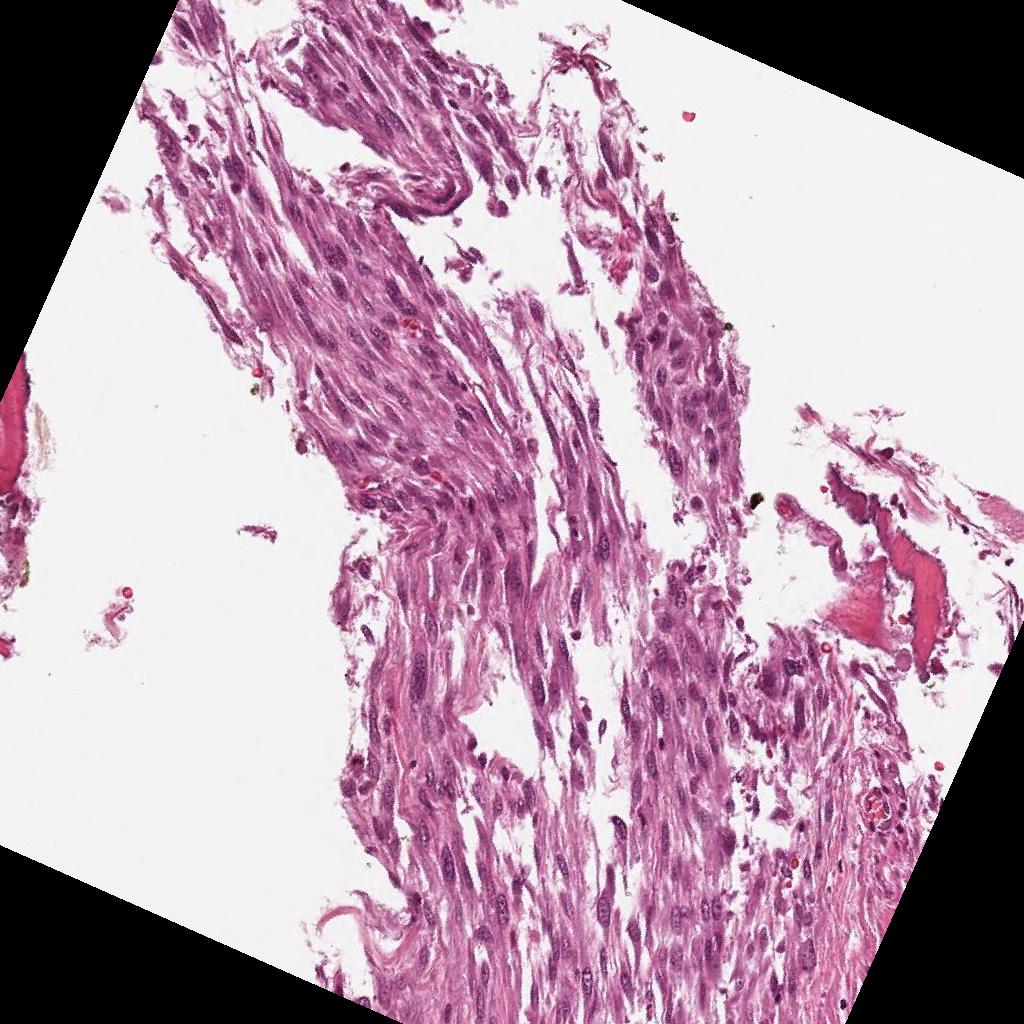
Label: Viable